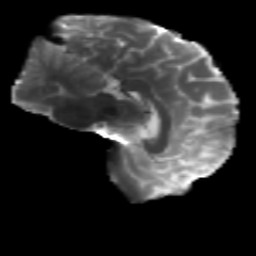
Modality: T2w
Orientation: sagittal
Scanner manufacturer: siemens
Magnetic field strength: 3 T
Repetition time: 4.16 s
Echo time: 0.0806 s